Sex: M
Age: 68
Scanner: Prisma
Primary tumour origin: Ca Bronchi
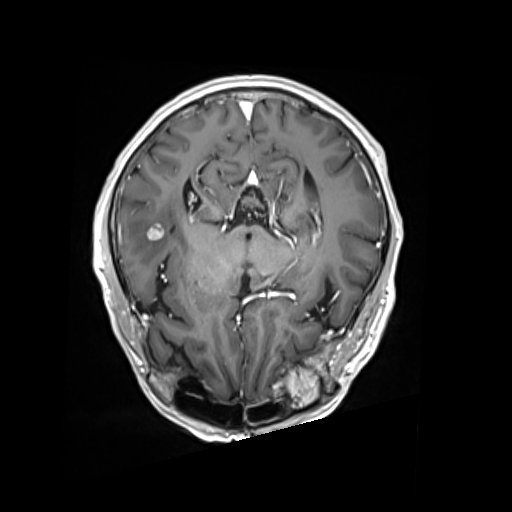
Segmented lesion volume (cc): 0.6237
Number of lesion components: 1